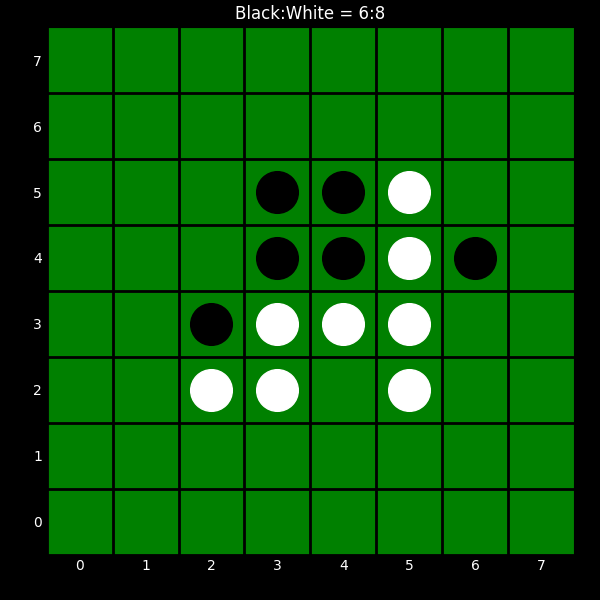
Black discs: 6
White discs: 8